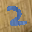
Label: 2